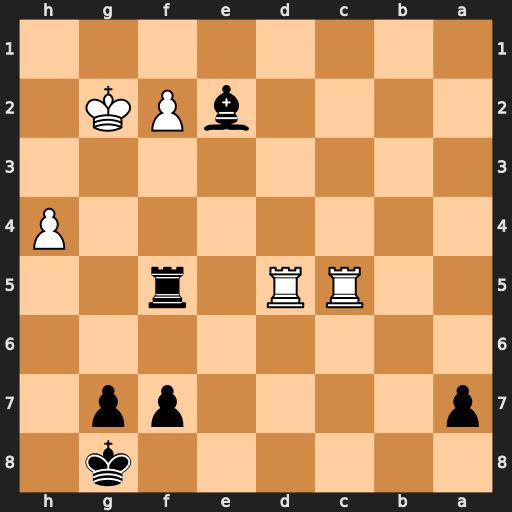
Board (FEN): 6k1/p4pp1/8/2RR1r2/7P/8/4bPK1/8
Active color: b
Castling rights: -
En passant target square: -
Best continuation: Bf3+ Kg3 Bxd5